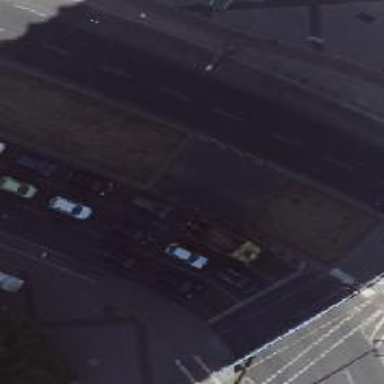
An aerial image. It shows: Secondary road with asphalt surface. No stopping parking condition on both sides.